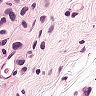
Metastatic tissue present: yes